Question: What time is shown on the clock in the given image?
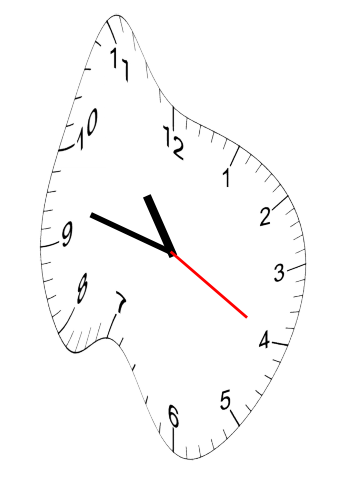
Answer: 10:47:20